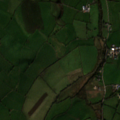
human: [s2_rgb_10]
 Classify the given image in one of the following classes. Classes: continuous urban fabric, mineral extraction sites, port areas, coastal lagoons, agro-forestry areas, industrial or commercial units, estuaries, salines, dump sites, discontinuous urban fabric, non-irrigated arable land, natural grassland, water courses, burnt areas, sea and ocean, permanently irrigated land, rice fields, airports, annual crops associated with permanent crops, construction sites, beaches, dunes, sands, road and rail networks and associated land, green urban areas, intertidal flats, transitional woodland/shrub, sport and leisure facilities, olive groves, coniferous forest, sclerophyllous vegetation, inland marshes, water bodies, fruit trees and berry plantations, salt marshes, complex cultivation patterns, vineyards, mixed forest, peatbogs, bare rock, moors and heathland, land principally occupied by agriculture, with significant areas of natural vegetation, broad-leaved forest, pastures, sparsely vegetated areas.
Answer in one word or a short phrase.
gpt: pastures